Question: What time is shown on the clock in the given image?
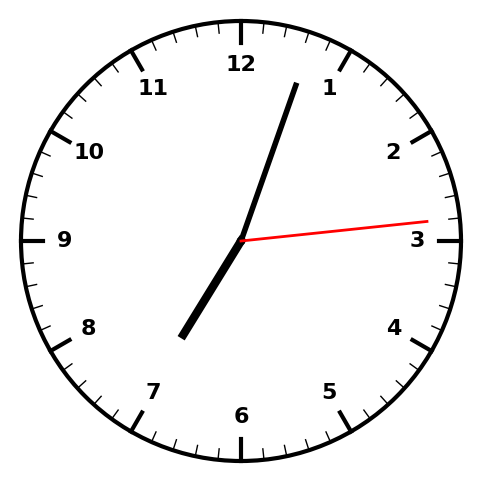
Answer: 07:03:14